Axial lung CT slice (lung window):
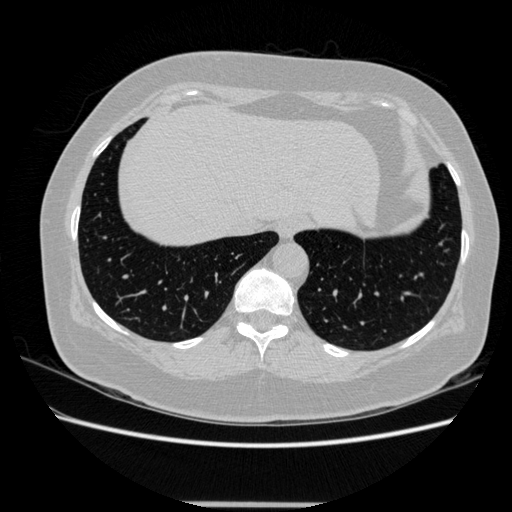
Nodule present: no